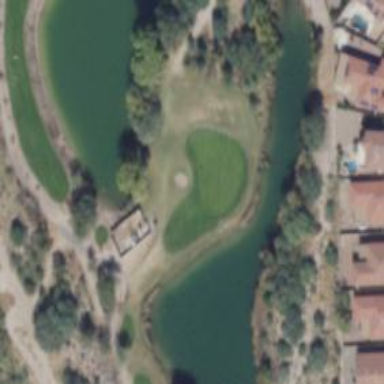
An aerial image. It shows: View of golf hole.